Interaction volume radius: 5 \u00c5
Interaction volume height: 40 \u00c5
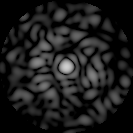
Disorder parameter: 0.8238